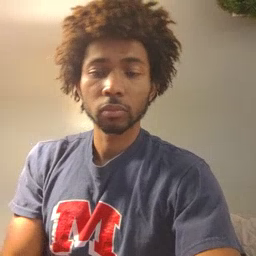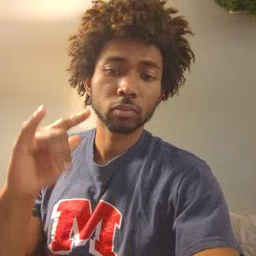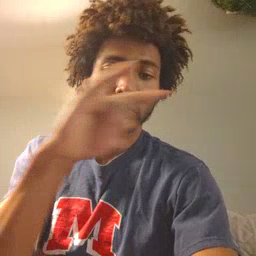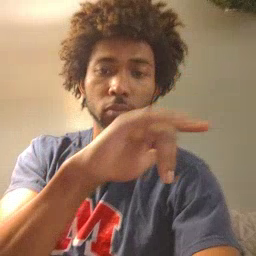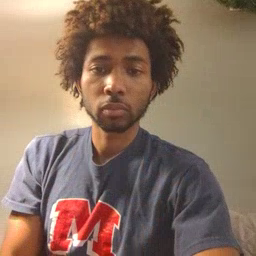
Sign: airplane